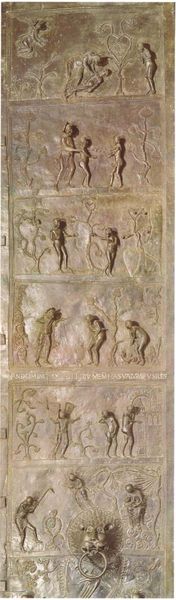
Titel: Bernwardstür im Westportal des Hildesheimer Doms
Standort: Hildesheim, Dom (EU - D - Nds)
Schlagwörter: baum, kopf, mann, bäume, menschen, braun, frau, holz, marmor, männer, säule, tür, tier, bibel, geschichte, stein, kirche, drei, familie, pflanzen, arbeit, kinder, engel, relief, laufen, figuren, detail, metall, bronze, ring, tor, foto, adam, eva, comic, kupfer, löwenkopf, altar, fries, knauf, schloß, etagen, herz, planzen, löwe, biblisch, szenen, genesis, affen, evolution, klopfer, türklopfer, bildreihe